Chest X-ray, PA view. Patient: 47 years old, sex F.
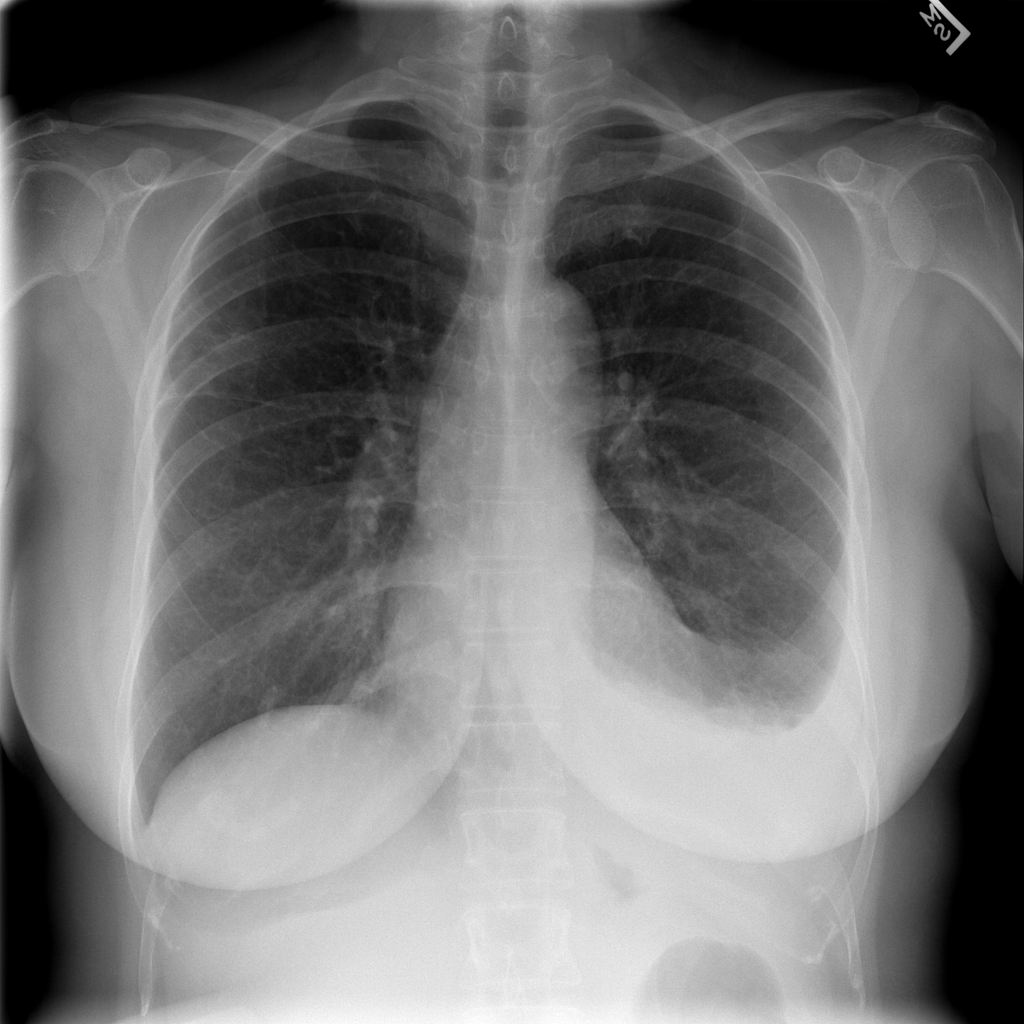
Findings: Effusion